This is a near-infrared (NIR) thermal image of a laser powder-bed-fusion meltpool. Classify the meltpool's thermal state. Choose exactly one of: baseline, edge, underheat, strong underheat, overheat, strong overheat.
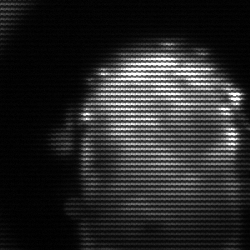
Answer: baseline